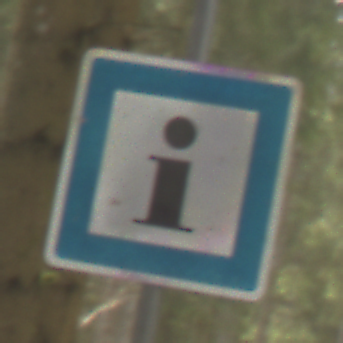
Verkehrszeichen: Informationsstelle
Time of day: MorningAfternoon
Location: Outdoor (Nature)
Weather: Overcast
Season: Winter
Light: Natural